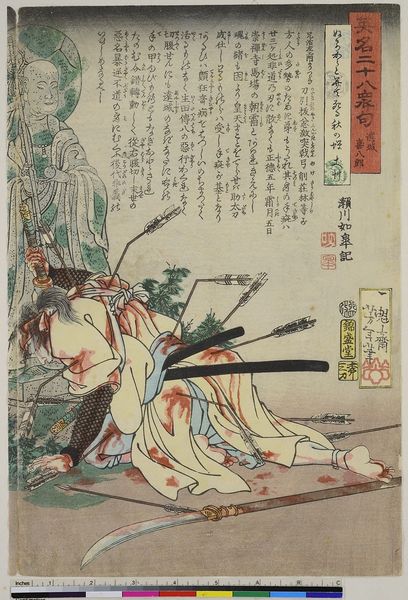
Titel: Enjo Kihachiro, aus der Serie: Gedichte über 28 berühmte Morde
Künstler: Tsukioka Yoshitoshi
Standort: Hamburg
Institution: Museum für Kunst und Gewerbe Hamburg
Schlagwörter: wunde, tod, person, skulptur, statue, holzschnitt, bilder, bogen, lanze, schriftzeichen, blut, druckgraphik, druckgrafik, literatur, senkrecht, statuen, sterben, leiden, gedicht, zeit, schmerzen, verwundete, pfeil, verwundeter, edo, kriegsversehrter, reproduktionen, dichtkunst, druckerzeugnisse, guren, hiragana, kultobjekte, kriegsinvalide, ukiyo, shi